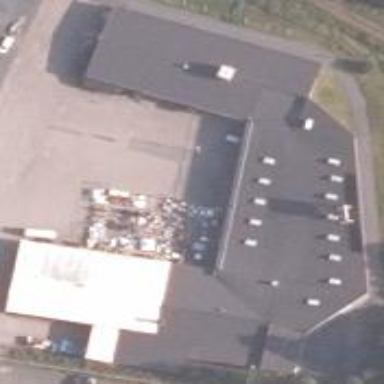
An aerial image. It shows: Building housing furniture shop.